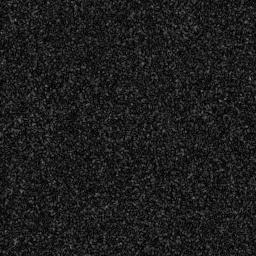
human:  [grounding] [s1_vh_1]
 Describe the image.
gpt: In the satellite image, there is  <ref>1 medium ship </ref> <box>[[74, 20, 87, 33, 0]]</box> located at top right,  <ref>1 medium ship </ref> <box>[[70, 87, 83, 99, 0]]</box> located at bottom right.